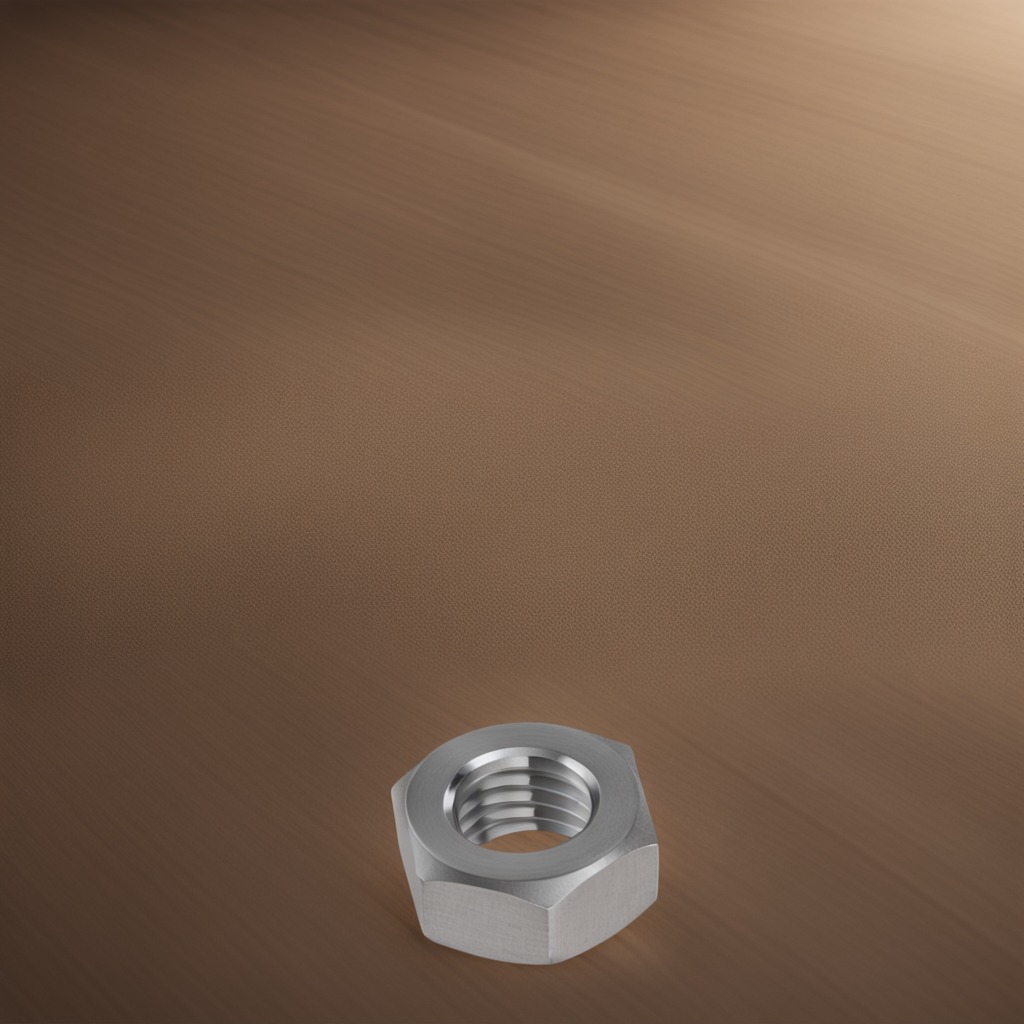
A metal nut lying on a wooden table inside a workshop at night.